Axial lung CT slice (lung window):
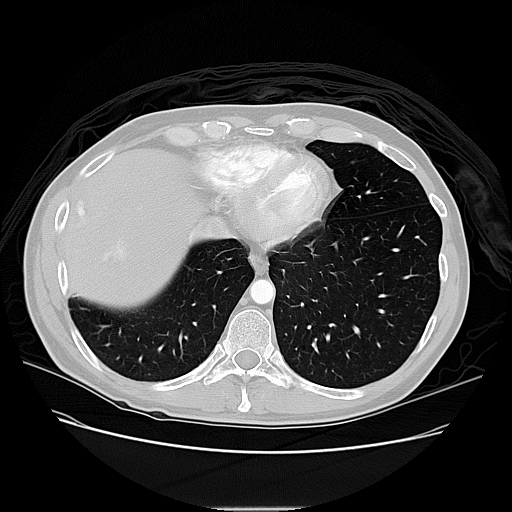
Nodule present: no